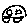
Label: car